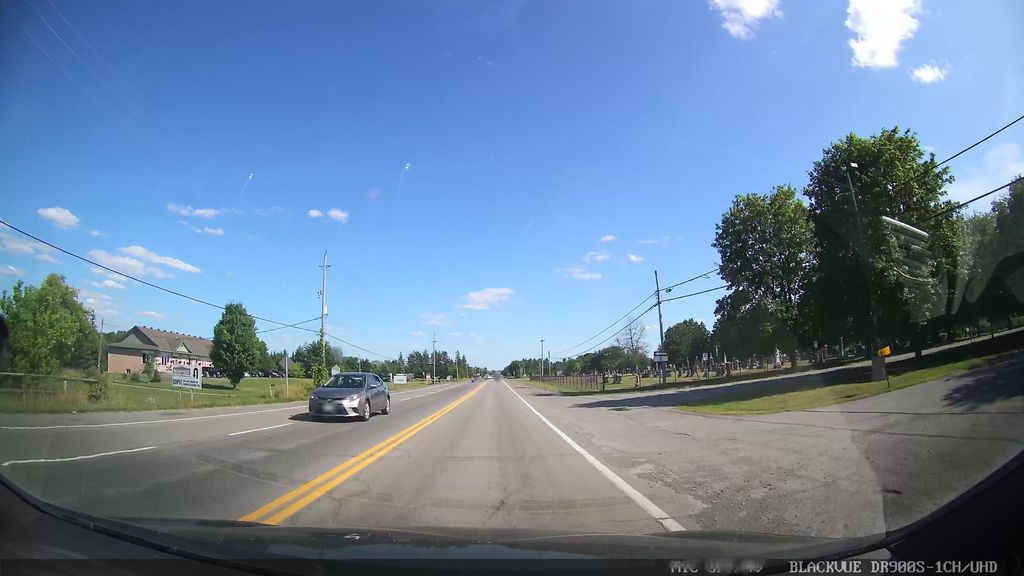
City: ottawa-gatineau